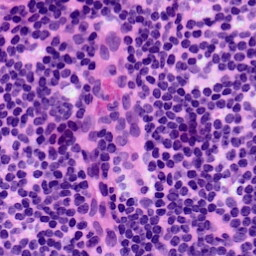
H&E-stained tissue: LymphNode